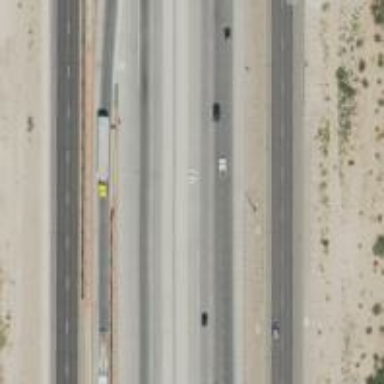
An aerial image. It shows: View of motorway.